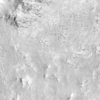
Label: not_dusty